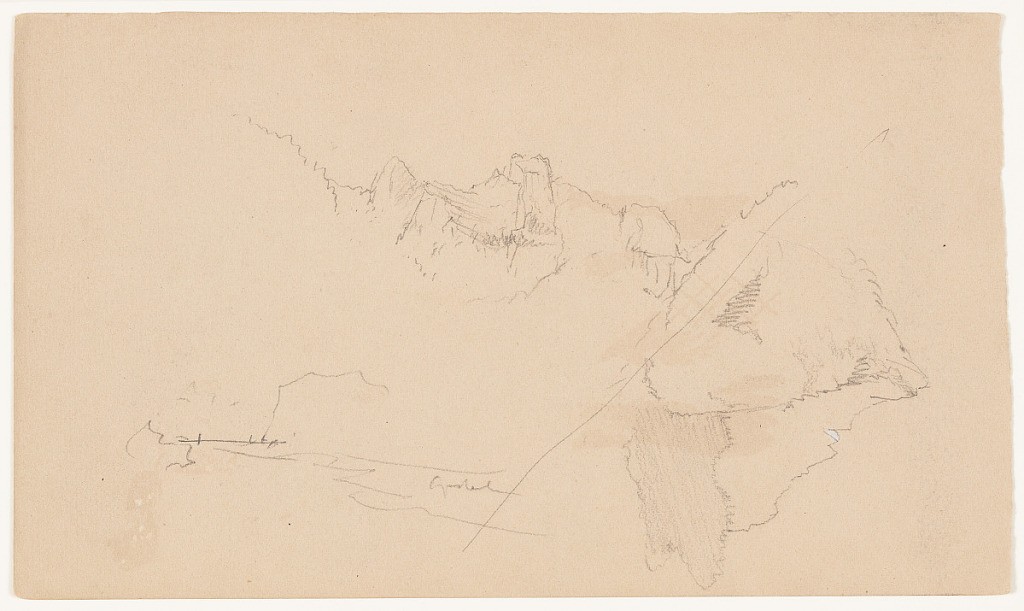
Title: Mountain Peaks
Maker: Frederic Edwin Church, American, 1826–1900
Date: August 1868
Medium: Graphite and white gouache on tan laid paper; verso: graphite
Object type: Drawing
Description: Landscape sketches showing views of alpine mountains in Germany, Austria, or Switzerland. At center, rocky pinnacles and cliffs are visible along an otherwise wooded ridge. River flows at their base in the foreground. At center right and oppositely oriented, a sharp peak is visible above wooded slopes.

Verso: Landscape sketch showing a view ofa church or castle parched above a lake in a dramatic mountain valley. At left and right and in the background, rugged mountain ridges envelope the valley. Lake's still waters are visible in the foreground.